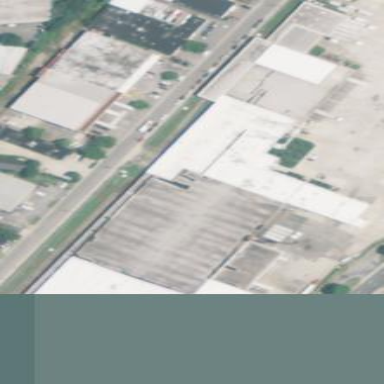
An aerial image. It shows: Commercial building.